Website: bh-photo
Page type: address-validator
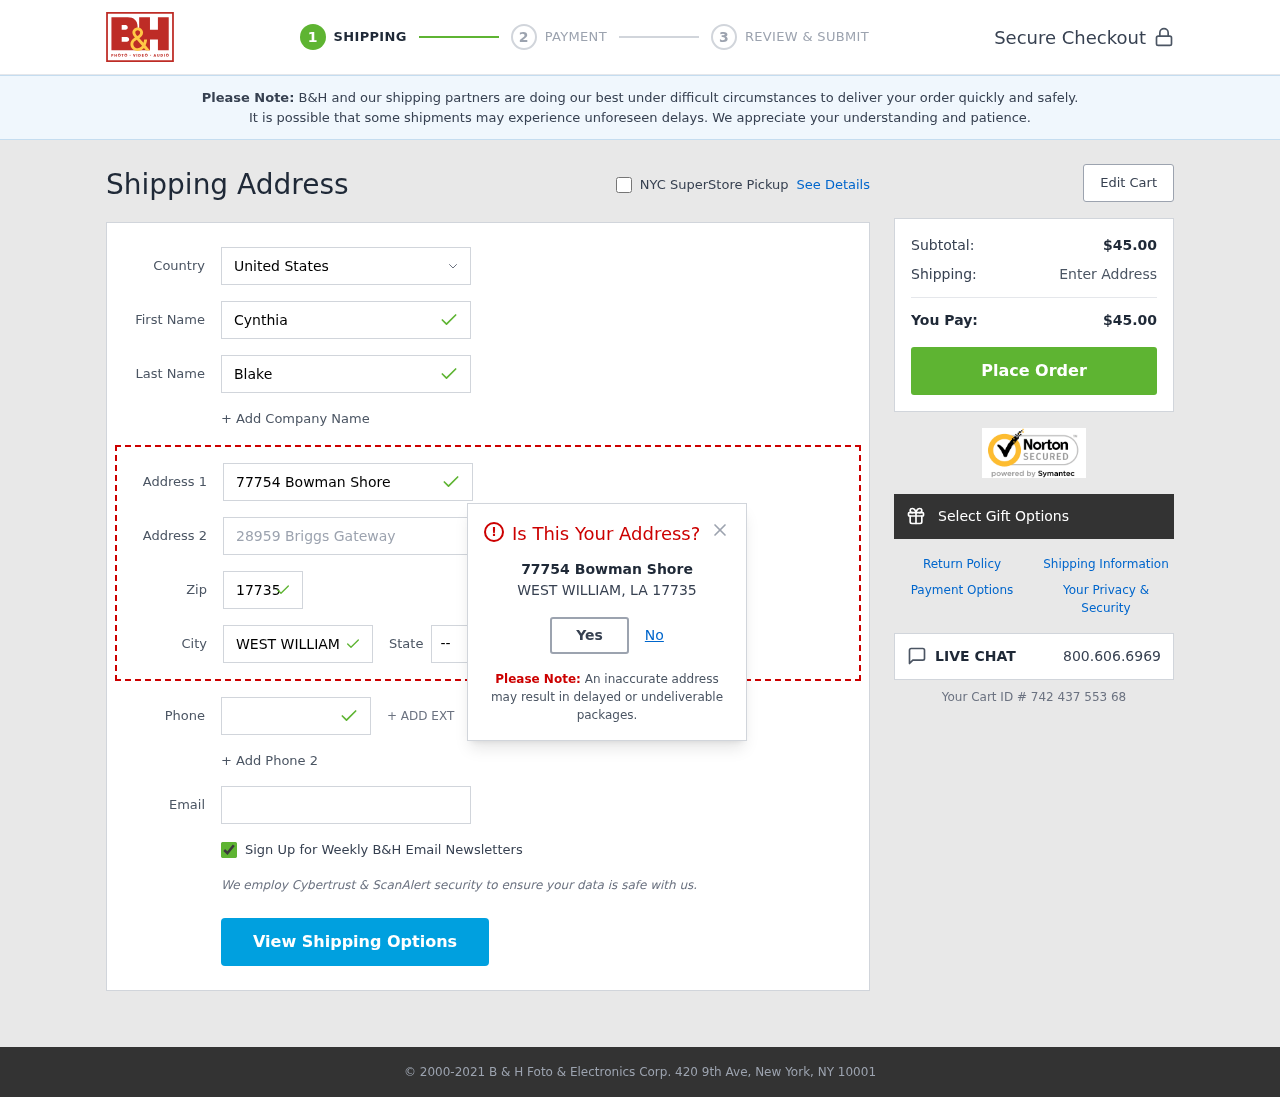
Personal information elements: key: PII_CITY
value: West William
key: PII_COUNTRY
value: United States
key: PII_EMAIL
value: cynthia.blake@hotmail.com
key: PII_FIRSTNAME
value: Cynthia
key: PII_LASTNAME
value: Blake
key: PII_PHONE
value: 9128044210
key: PII_POSTCODE
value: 17735
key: PII_STATE_ABBR
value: LA
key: PII_STREET
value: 77754 Bowman Shore
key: PII_STREET2
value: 28959 Briggs Gateway
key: PII_CITY_MODAL
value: WEST WILLIAM
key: PII_POSTCODE_FULL
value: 17735
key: PII_POSTCODE_NUMERIC
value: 17735
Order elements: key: ORDER_SUBTOTAL
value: $45.00
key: ORDER_TOTAL
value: $45.00
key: ORDER_ID
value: Your Cart ID # 742 437 553 68